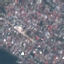
Land use / land cover: Residential